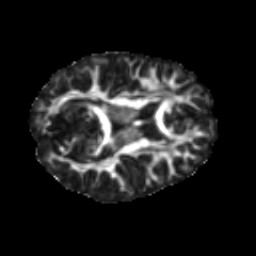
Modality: FA
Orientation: axial
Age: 10
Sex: male
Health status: ill
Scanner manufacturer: ge
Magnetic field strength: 3 T
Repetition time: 6.752 s
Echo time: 0.079 s